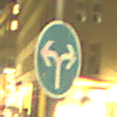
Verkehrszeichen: VorgeschriebeneFahrtrichtungRechtsOderLinks
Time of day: Night
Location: Outdoor (Urban)
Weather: Overcast
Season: NotSpecified
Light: Artificial